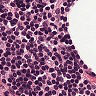
Metastatic tissue present: no